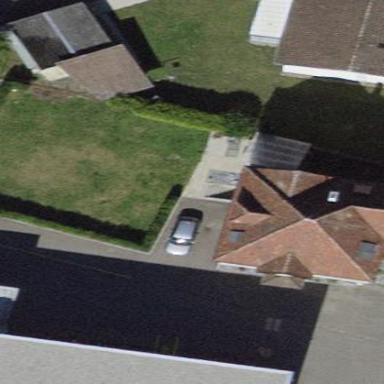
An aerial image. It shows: House with pyramidal roof shape.